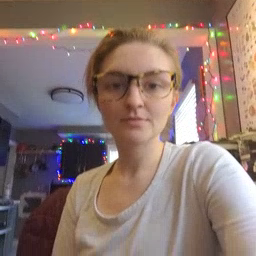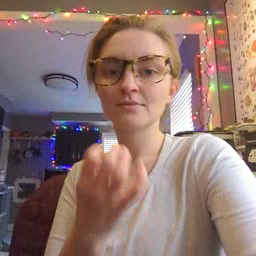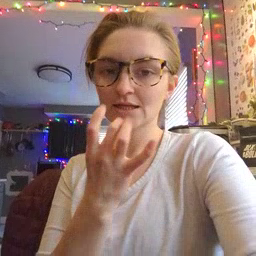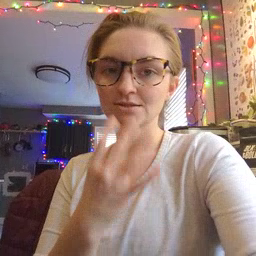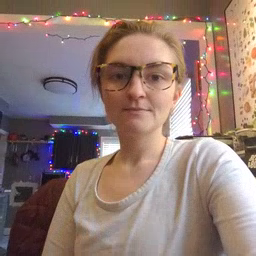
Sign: snack